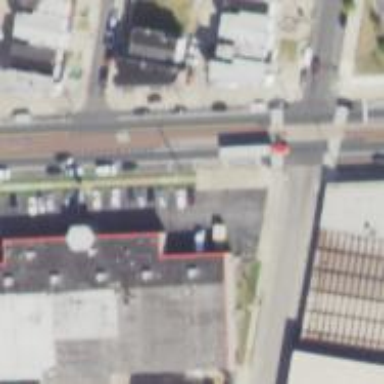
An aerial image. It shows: Alleyway designated as service road.